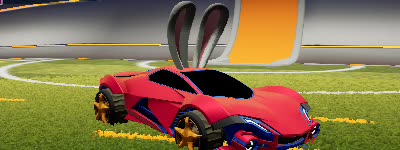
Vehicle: werewolf